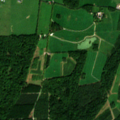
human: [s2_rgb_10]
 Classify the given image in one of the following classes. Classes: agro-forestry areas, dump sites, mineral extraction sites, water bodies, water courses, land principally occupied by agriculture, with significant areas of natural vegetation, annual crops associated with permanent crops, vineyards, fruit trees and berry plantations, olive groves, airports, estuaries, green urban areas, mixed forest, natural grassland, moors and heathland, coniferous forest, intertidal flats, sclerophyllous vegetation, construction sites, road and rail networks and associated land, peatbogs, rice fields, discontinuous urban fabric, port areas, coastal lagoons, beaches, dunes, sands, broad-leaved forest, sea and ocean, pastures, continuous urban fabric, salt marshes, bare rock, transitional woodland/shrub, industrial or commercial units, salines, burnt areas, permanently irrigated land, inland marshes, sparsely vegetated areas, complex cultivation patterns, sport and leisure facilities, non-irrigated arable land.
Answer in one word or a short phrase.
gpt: pastures, complex cultivation patterns, land principally occupied by agriculture, with significant areas of natural vegetation, broad-leaved forest